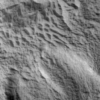
Label: not_dusty